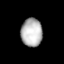
Tissue: lung
Cell type: Epithelial cells
Senescence score: 0.7147
Nuclear area (px): 586
Mean DAPI intensity: 182.52